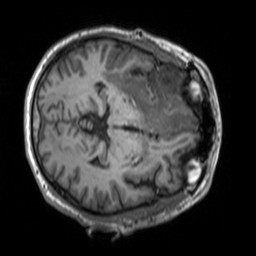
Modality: T1w
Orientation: axial
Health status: ill
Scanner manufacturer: siemens
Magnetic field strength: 3 T
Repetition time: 1.7 s
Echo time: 0.00239 s